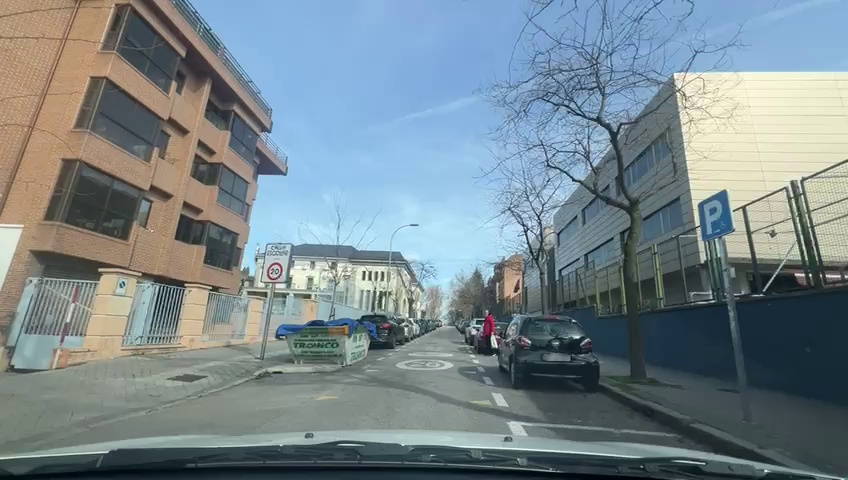
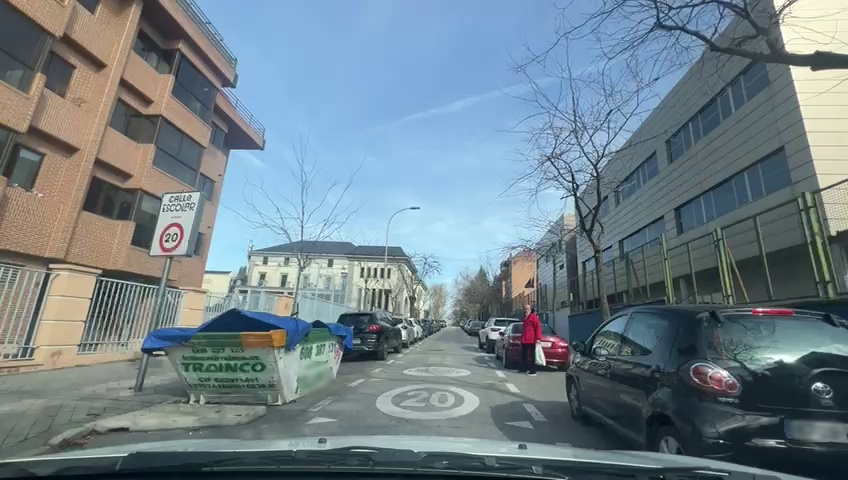
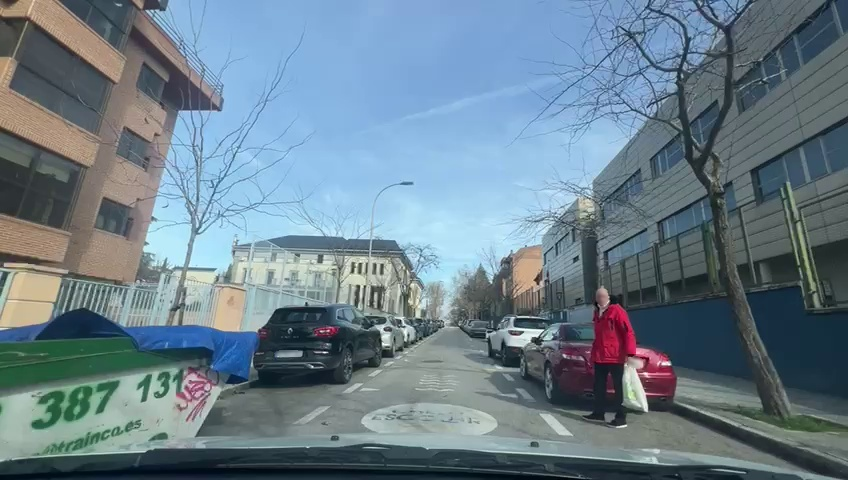
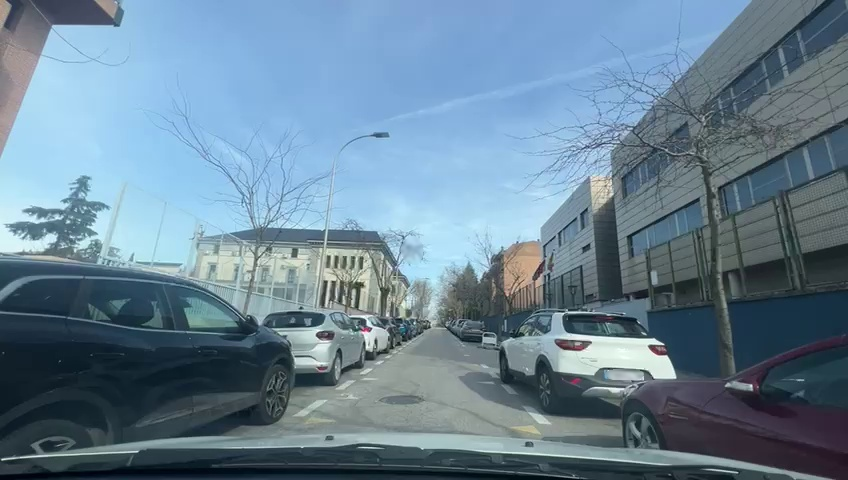
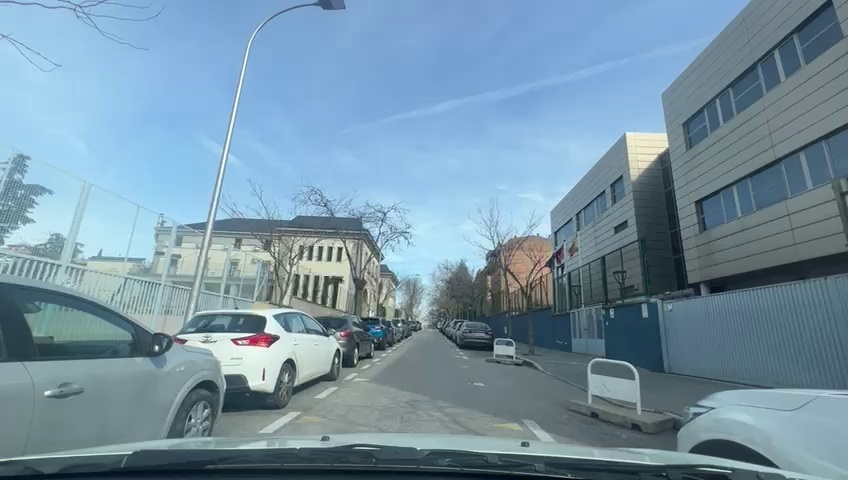
Situation: Pedestrian
Question: Is the ego vehicle traveling on a narrow street with sidewalks or bike lanes directly adjacent to the roadway?
Answer: Yes
Reasoning: yes the ego vehicle is traveling on a really narrow street.

Situation: Pedestrian
Question: Are pedestrians, cyclists or motorbikes moving alongside the ego vehicle on the right side?
Answer: Yes
Reasoning: yes, there is a man standing on the right side of the ego vehicle waiting to cross the street

Situation: Pedestrian
Question: Could a pedestrian's current path intersect with the trajectory of the ego vehicle?
Answer: Yes
Reasoning: the pedestrian's way with intersect with the trajectory of the vehicle

Situation: Pedestrian
Question: Are pedestrians, cyclists or motorbikes moving alongside the ego vehicle on the left side?
Answer: No
Reasoning: there is no one on the left side of the ego vehicle